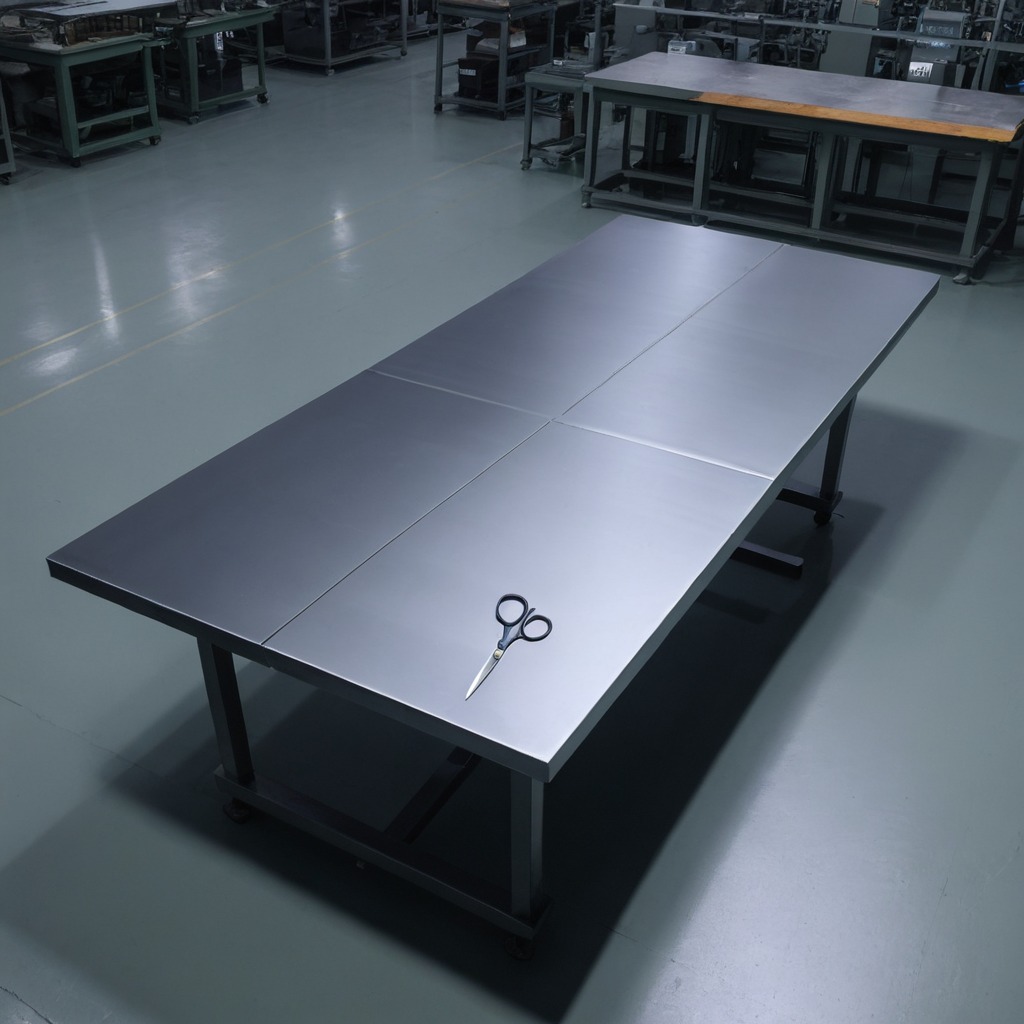
A scissor lying on the tabletop in the evening.